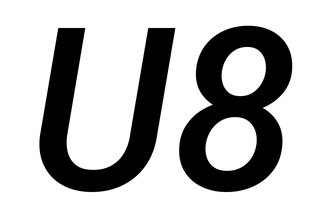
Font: Roboto-Italic_Medium_Italic